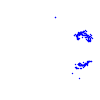
Particle: kaon